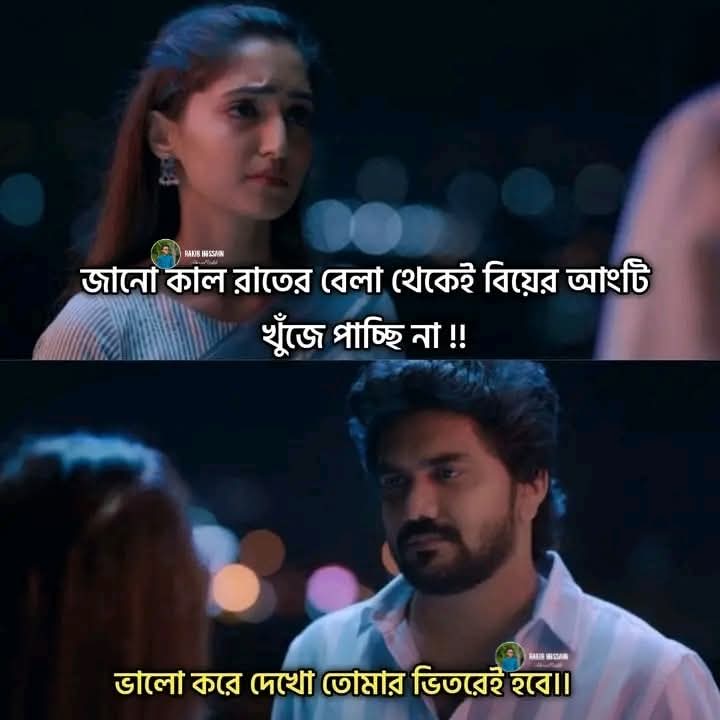
Text: জানো কাল রাতের বেলা থেকেই বিয়ের আংটি খুঁজে পাচ্ছি না !!
ভালো করে দেখো তোমার ভিতরেই হবে।।
Label: Hate
Hate category: Personal Offence
Targeted group: Individual